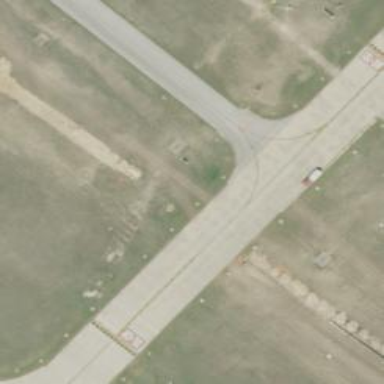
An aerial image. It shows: Image of taxiway at airport.